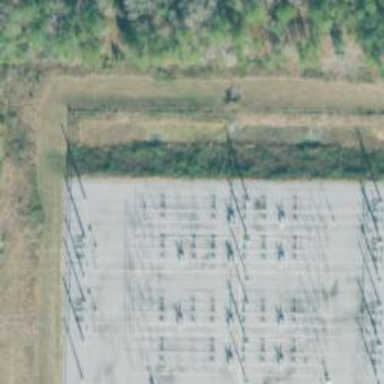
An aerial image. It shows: Switch for power supply.